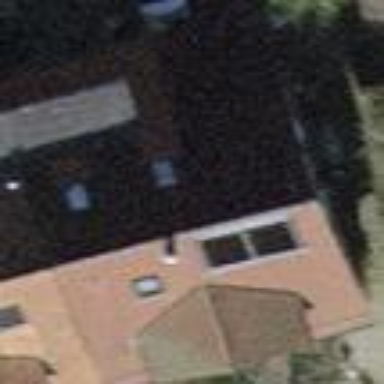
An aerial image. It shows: Building with tiled roof.